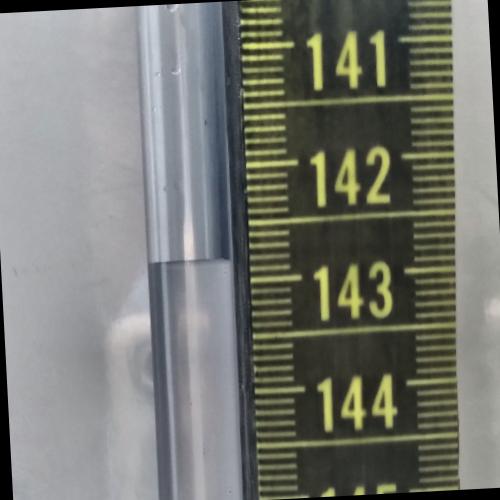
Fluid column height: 142.8 cm